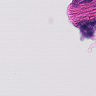
Metastatic tissue present: no